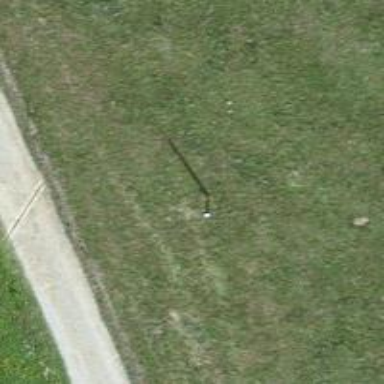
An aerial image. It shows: Minor power line.